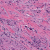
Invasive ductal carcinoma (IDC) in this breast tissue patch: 1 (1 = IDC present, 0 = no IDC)